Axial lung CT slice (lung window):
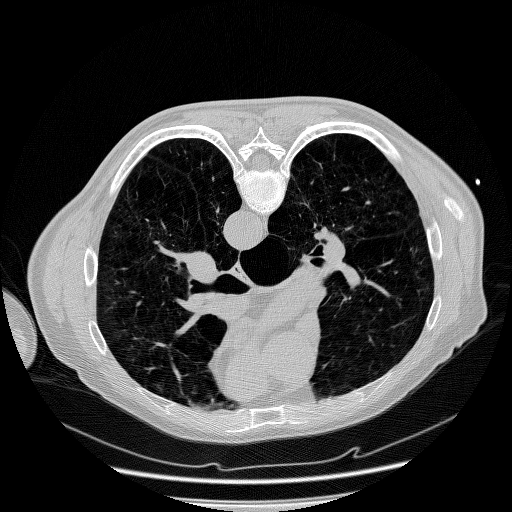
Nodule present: no